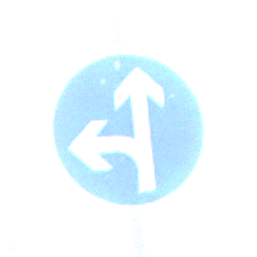
Verkehrszeichen: VorgeschriebeneFahrtrichtungGeradeausOderLinks
Umgebung: Outdoor, Suburban
Tageszeit: MorningAfternoon
Wetter: Clear
Licht: Natural
Jahreszeit: NotSpecified
Kontrast: HighContrast